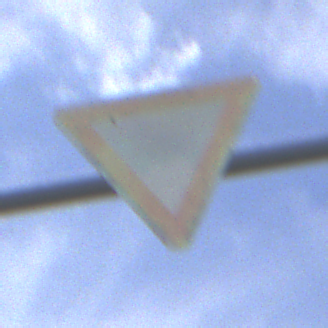
Verkehrszeichen: VorfahrtGewaehren
Umgebung: Outdoor, Nature
Tageszeit: Midday
Wetter: PartlyCloudy
Licht: Natural
Jahreszeit: NotSpecified
Kontrast: HighContrast